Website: walmart
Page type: address-validator
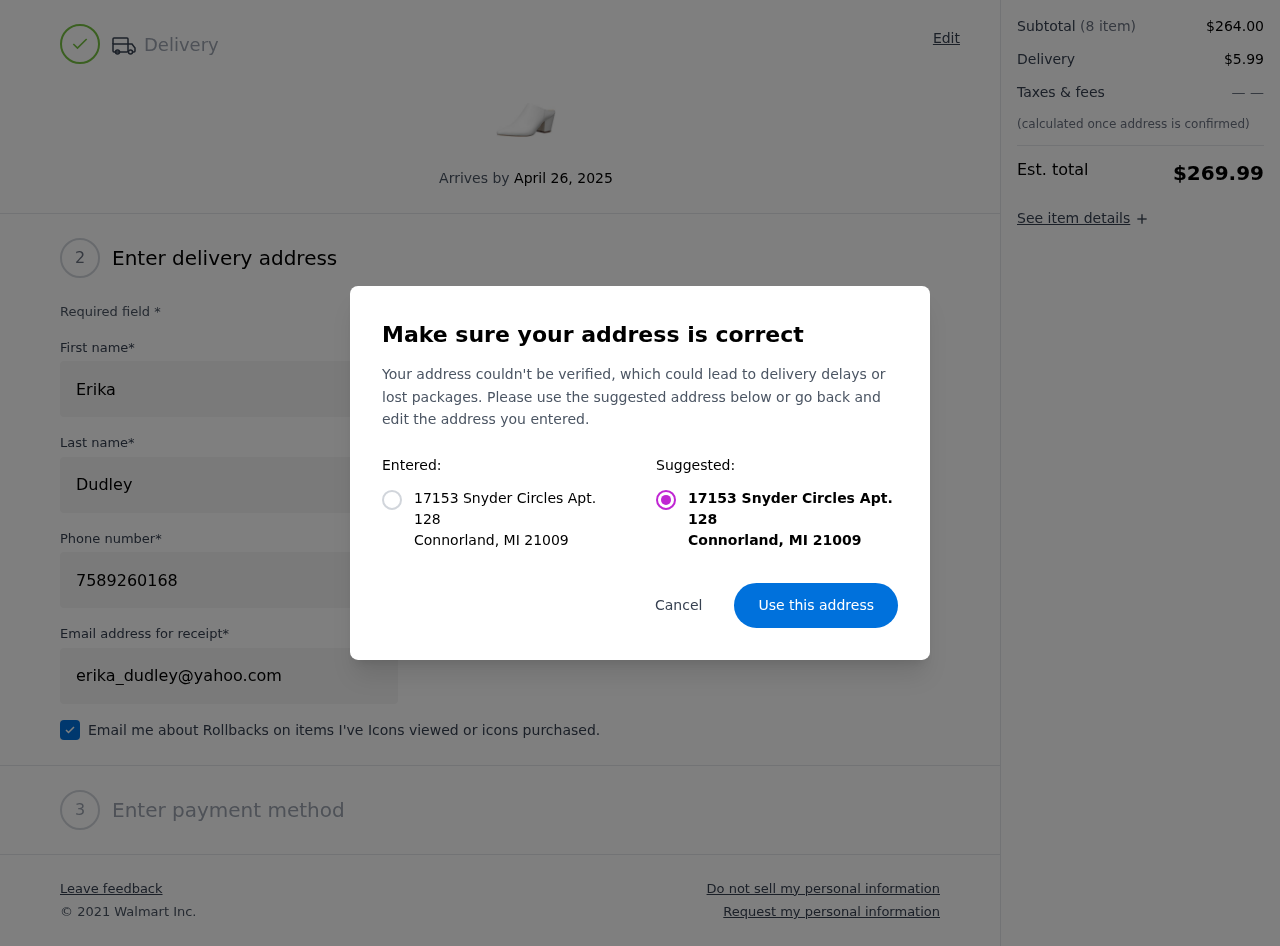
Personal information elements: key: PII_CITY
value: Connorland
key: PII_POSTCODE
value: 21009
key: PII_STATE_ABBR
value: MI
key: PII_STREET
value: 17153 Snyder Circles Apt. 128
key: PII_FIRSTNAME
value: Erika
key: PII_LASTNAME
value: Dudley
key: PII_STREET2
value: Apt. 317
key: PII_PHONE
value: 7589260168
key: PII_EMAIL
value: erika_dudley@yahoo.com
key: PII_POSTCODE_FULL
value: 21009
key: PII_POSTCODE_NUMERIC
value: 21009
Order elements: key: ORDER_DELIVERY_DATE
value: April 26, 2025
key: ORDER_SUBTOTAL
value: $264.00
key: ORDER_SHIPPING_COST
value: $5.99
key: ORDER_TOTAL
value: $269.99